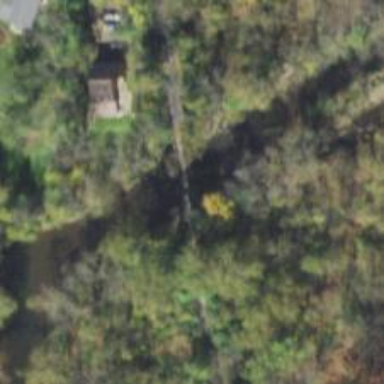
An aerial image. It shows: Cycleway passing over abandoned railway bridge.